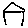
Label: house